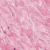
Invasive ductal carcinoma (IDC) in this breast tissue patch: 0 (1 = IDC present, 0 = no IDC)